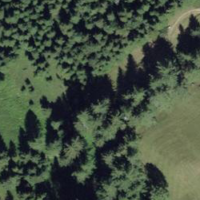
EUNIS habitat code: 43
Species observed at this site:
Heracleum sphondylium